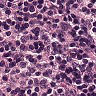
Metastatic tissue present: no